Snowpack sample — Buffalo Mountain, Silverthorne, Colorado, USA (2/22/26, 2:02 PM MST)
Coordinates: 39.622, -106.113
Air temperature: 33 °F
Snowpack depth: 63 cm
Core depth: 20 cm
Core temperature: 23 °F
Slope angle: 11°, slope face: 116°
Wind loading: low
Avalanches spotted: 0
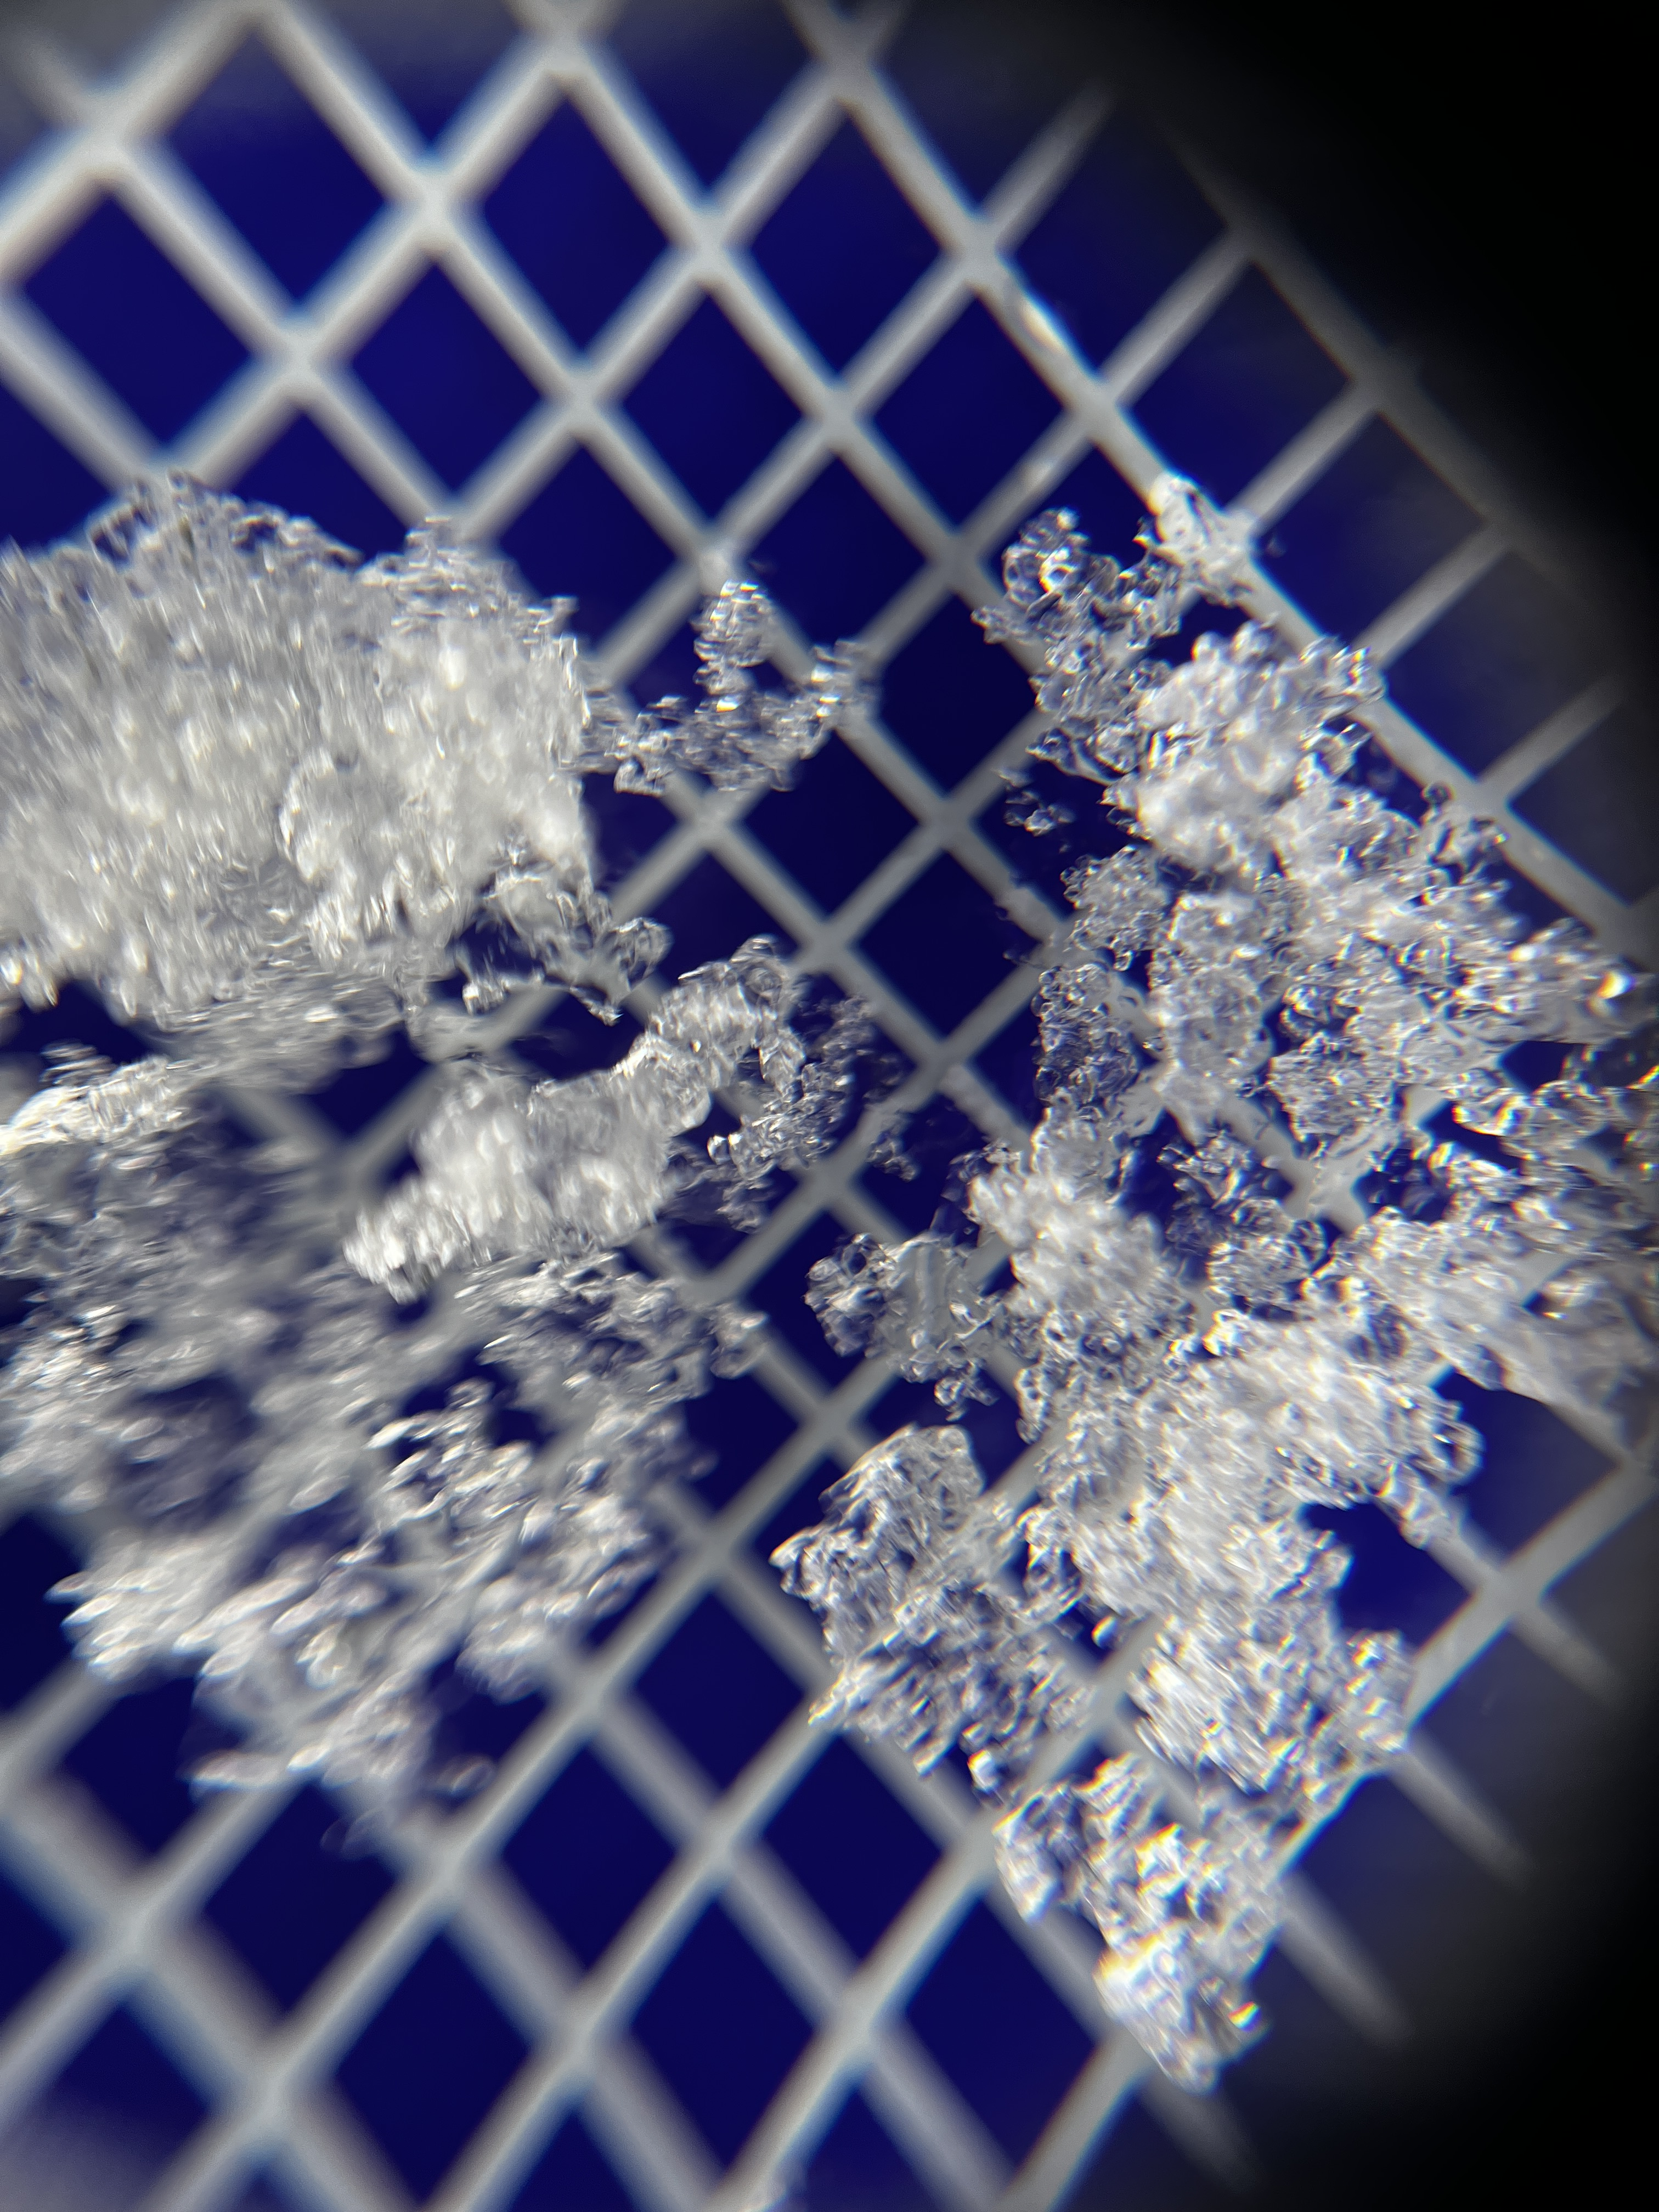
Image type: magnified_profile
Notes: In a firebreak similar to site 1, minimal wind loading with no spotted avalanches (not many faces in view though)